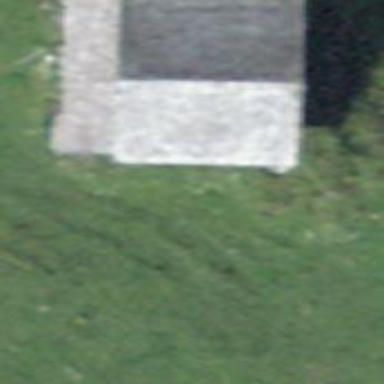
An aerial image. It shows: Rural barn.